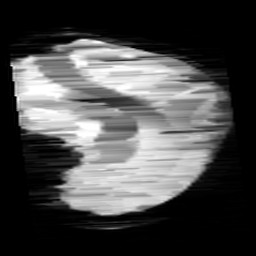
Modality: minIP
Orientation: sagittal
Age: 9
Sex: female
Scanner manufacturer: siemens
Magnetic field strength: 3 T
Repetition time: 0.027 s
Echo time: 0.02 s